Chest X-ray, PA view. Patient: 49 years old, sex M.
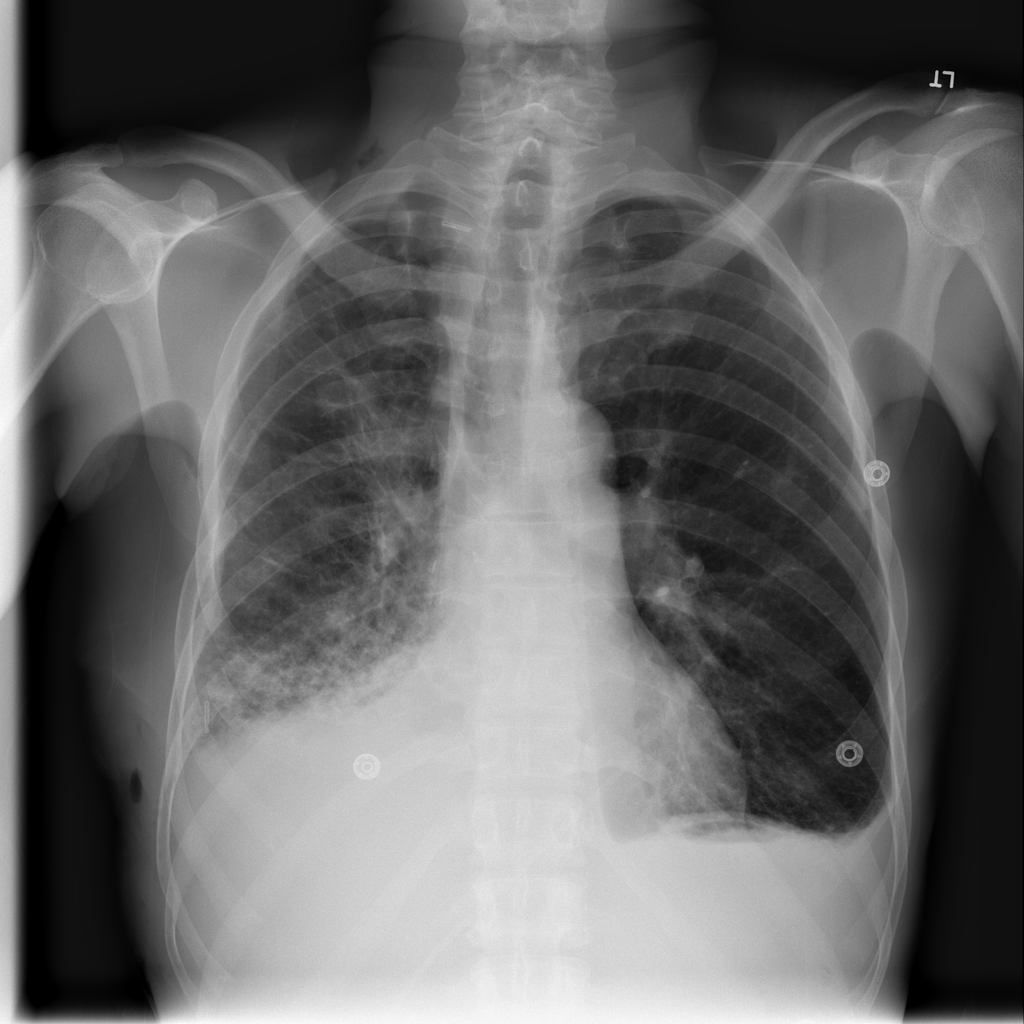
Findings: Effusion, Infiltration